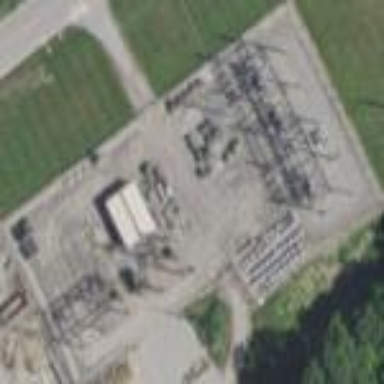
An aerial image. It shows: Power substation.